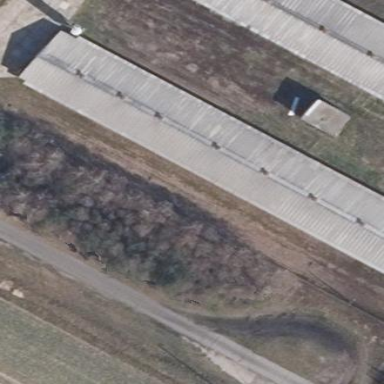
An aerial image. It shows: Gabled grey-colored farm auxiliary building with the roof oriented along its structure.